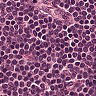
Metastatic tissue present: no